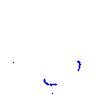
Particle: proton